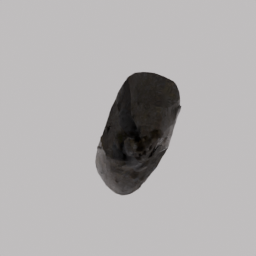
Label: nature